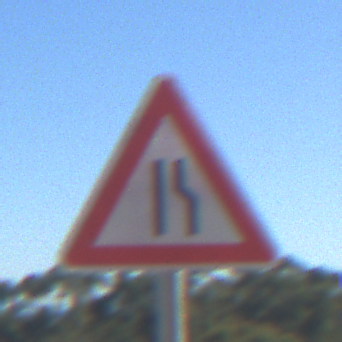
Verkehrszeichen: EinseitigVerengteFahrbahnRechts
Umgebung: Outdoor, RoadRail
Tageszeit: MorningAfternoon
Wetter: Clear
Licht: Natural
Jahreszeit: NotSpecified
Kontrast: HighContrast